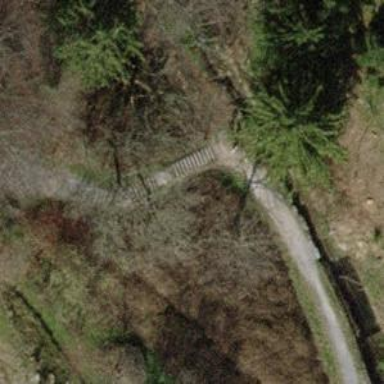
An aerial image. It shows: Road with steps.